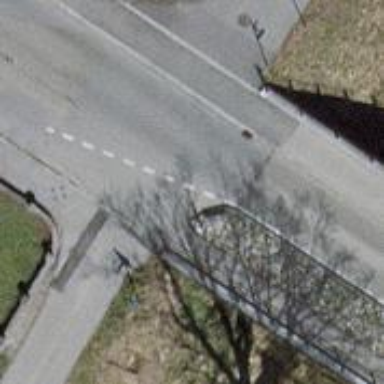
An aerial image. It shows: Tertiary road with asphalt surface and sidewalks on both sides.